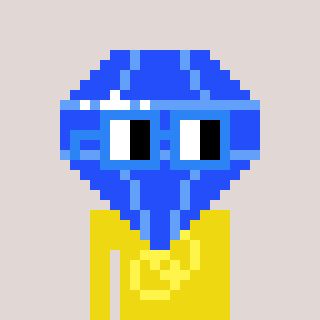
a pixel art character with square blue glasses, a blue diamond-shaped head and a yellow-colored body on a warm background